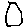
Label: hexagon